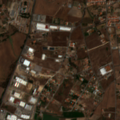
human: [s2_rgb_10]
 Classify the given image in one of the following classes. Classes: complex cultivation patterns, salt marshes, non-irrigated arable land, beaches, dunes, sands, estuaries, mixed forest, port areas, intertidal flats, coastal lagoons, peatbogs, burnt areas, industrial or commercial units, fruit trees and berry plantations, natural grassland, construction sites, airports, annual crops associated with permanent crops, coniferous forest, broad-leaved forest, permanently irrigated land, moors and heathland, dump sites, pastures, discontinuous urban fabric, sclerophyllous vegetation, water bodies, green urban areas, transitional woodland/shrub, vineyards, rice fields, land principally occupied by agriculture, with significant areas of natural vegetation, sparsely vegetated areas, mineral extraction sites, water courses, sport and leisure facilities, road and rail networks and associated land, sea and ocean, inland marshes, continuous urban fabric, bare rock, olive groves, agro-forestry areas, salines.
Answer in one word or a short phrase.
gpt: industrial or commercial units, pastures, complex cultivation patterns